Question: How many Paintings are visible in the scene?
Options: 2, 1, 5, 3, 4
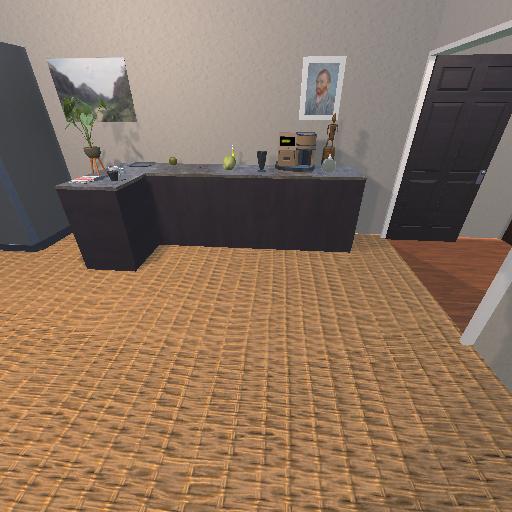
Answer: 2